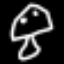
Label: mushroom